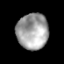
Tissue: prostate
Cell type: T cells
Senescence score: 0.2224
Nuclear area (px): 1107
Mean DAPI intensity: 162.206